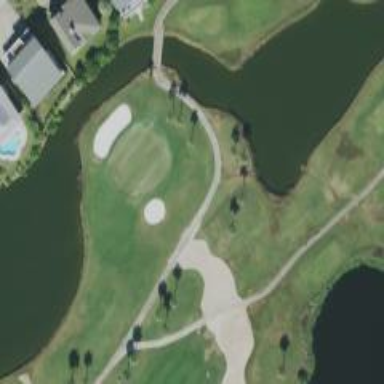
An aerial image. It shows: Path for both roads and golfers.